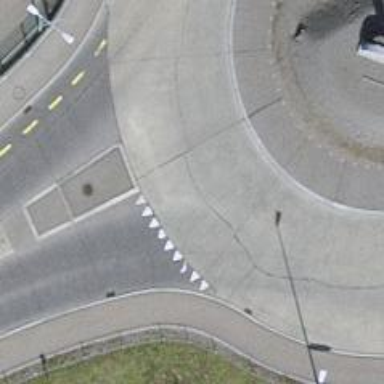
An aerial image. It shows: Road with "give way" sign.